Question: Here is my Controller's return in case of error
'''
return "0".",".$messages = $validator->messages();
'''
So the ouput will be
'''
0,{"firstname":["The firstname field is required."]"lastname":["The lastname field is required."]}
'''
And splitting with ,
'''
var dat = data.split(",");
if(dat[0] == "0")
{
$('#stage').html(dat[1]);
}
'''
So, if i have a first error the output will be
'''
{"firstname":["The firstname field is required."]
'''
How can i make splitting or handle it to make display only the errors
i.e.,The firstname field is required.
Update :
As Codebird suggests :
return $validator->messages();
'''
if(data != '')
{
obj=JSON.parse(data);
var error_string='';
$.each(obj, function(entry) {
error_string+=obj[entry]+'<br />';
});
$('#stage').html(error_string);
} else {
$('#stage').html('Success Saving');
}
'''
Console :

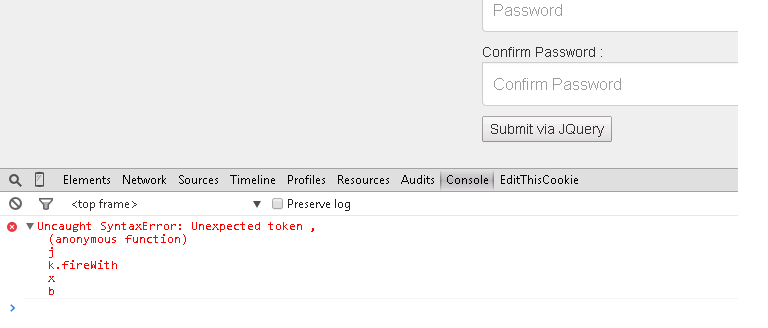
Answer: As I commented above, I would have handled this, this way:
first thing, you have to json_encode the '$validator->messages()' as it is an array, so your php becomes like this:
The return
'''
return json_encode($validator->messages());
'''
then the JS:
'''
if(data != '')
{
obj=JSON.parse(data);
var error_string='';
$.each(obj, function(entry) {
error_string+=obj[entry]+'<br />';
});
$('#stage').html(error_string);
} else {
//Success goes here.
}
'''